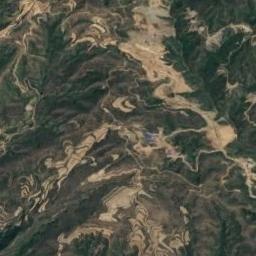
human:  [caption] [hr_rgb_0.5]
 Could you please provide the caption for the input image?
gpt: Many trees are on the mountain .

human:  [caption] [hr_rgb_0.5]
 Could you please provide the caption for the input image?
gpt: The folded mountain is covered with some vegetation .

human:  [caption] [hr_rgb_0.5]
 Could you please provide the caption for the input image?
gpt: A path passes through the mountains .

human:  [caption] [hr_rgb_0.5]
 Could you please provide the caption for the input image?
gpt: There are some green ravines and yellow farmlands on the mountain .

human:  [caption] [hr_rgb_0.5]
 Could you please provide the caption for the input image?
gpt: The mountain is full of green plants with lines of bare land .